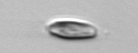
Label: Chrysochromulina